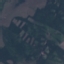
Land use / land cover class: HerbaceousVegetation